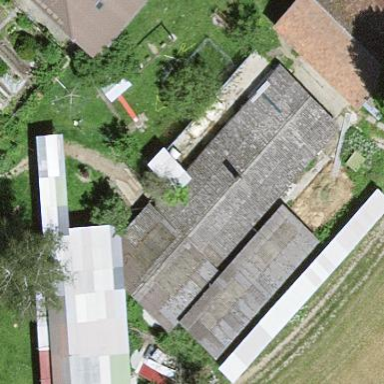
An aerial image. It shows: Sty building.